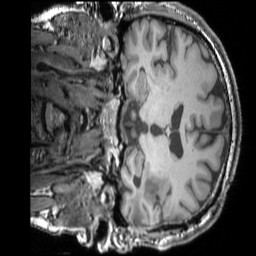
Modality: T1w
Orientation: coronal
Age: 39
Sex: male
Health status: ill
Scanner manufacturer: siemens
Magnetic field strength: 3 T
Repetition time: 1.75 s
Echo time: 0.00418 s